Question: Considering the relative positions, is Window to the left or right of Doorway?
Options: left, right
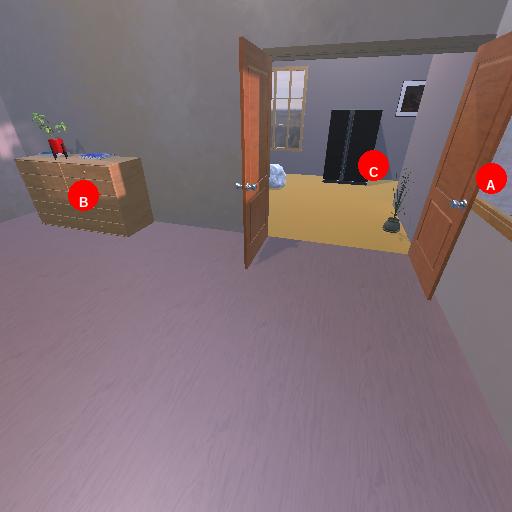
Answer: left